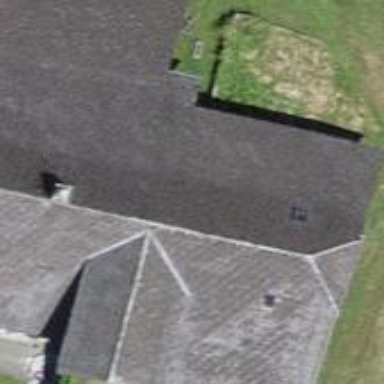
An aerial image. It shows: Farm building.